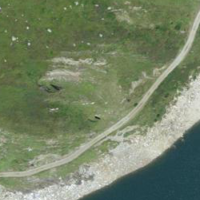
EUNIS habitat code: 31
Species observed at this site:
Chamaenerion angustifolium